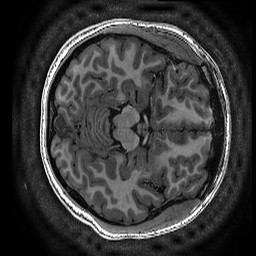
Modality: T1w
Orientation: axial
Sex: female
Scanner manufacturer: ge
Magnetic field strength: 3 T
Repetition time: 0.0077 s
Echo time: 0.003436 s